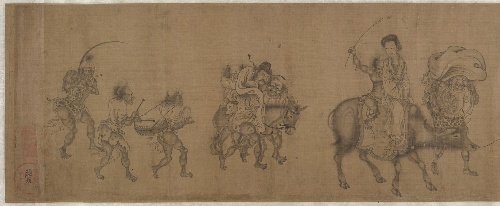
Title: 南宋/元  顏庚  鍾馗嫁妹圖  卷|The Demon Queller Zhong Kui Giving His Sister Away in Marriage
Artist: Yan Geng
Artist bio: active late 13th century
Object type: Handscroll
Classification: Paintings
Medium: Handscroll; ink on silk
Culture: China
Period: Yuan dynasty (1271–1368)
Dimensions: Image: 9 5/8 x 99 3/4 in. (24.4 x 253.4 cm)
Department: Asian Art
Credit line: Purchase, The Dillon Fund Gift and Rogers Fund, 1990
Accession year: 1990
Repository: Metropolitan Museum of Art, New York, NY
Tags: Musical Instruments|Women|Buffalos|Donkeys|Demons